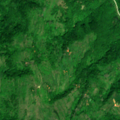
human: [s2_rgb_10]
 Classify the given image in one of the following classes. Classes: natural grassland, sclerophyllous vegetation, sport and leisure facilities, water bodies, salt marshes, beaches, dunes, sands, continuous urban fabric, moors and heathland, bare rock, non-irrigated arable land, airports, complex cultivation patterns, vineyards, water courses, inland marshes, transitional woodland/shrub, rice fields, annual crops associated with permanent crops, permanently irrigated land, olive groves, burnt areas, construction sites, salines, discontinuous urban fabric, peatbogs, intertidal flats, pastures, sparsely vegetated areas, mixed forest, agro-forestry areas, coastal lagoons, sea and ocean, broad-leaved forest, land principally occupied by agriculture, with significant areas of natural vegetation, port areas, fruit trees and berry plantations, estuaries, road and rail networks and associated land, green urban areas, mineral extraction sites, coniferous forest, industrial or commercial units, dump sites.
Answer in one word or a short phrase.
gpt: broad-leaved forest, transitional woodland/shrub